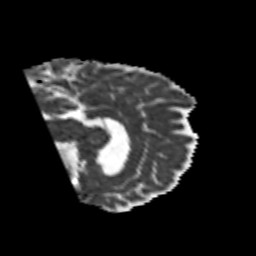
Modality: MD
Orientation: sagittal
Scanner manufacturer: siemens
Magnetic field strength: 3 T
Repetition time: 6.8 s
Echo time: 0.093 s